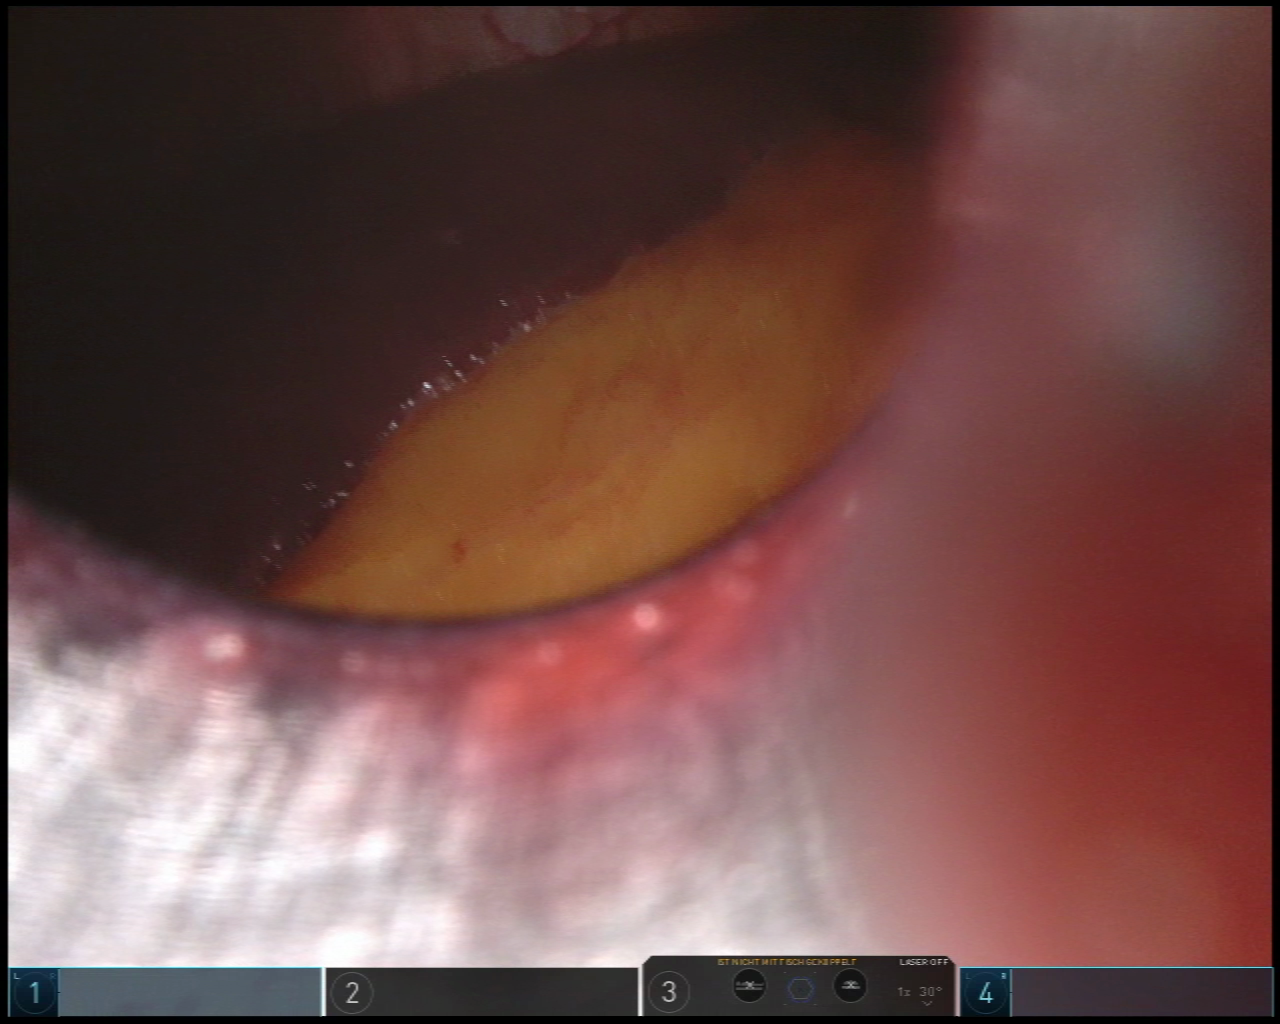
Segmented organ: liver
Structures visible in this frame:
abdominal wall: yes
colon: no
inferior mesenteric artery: no
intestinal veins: no
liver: yes
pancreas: no
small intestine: no
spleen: no
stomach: no
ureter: no
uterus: no
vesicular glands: no